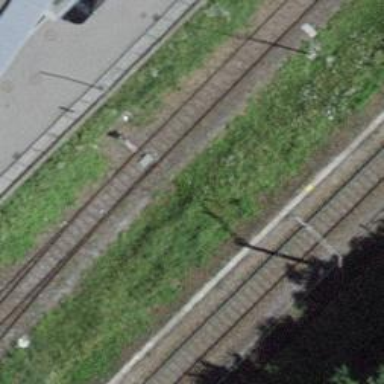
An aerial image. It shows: Rail spur service.